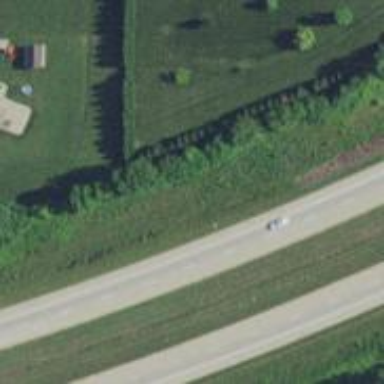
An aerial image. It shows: This image shows trunk highway that functions as expressway.